Chest X-ray. View position: PA
Patient age: 26
Patient sex: M
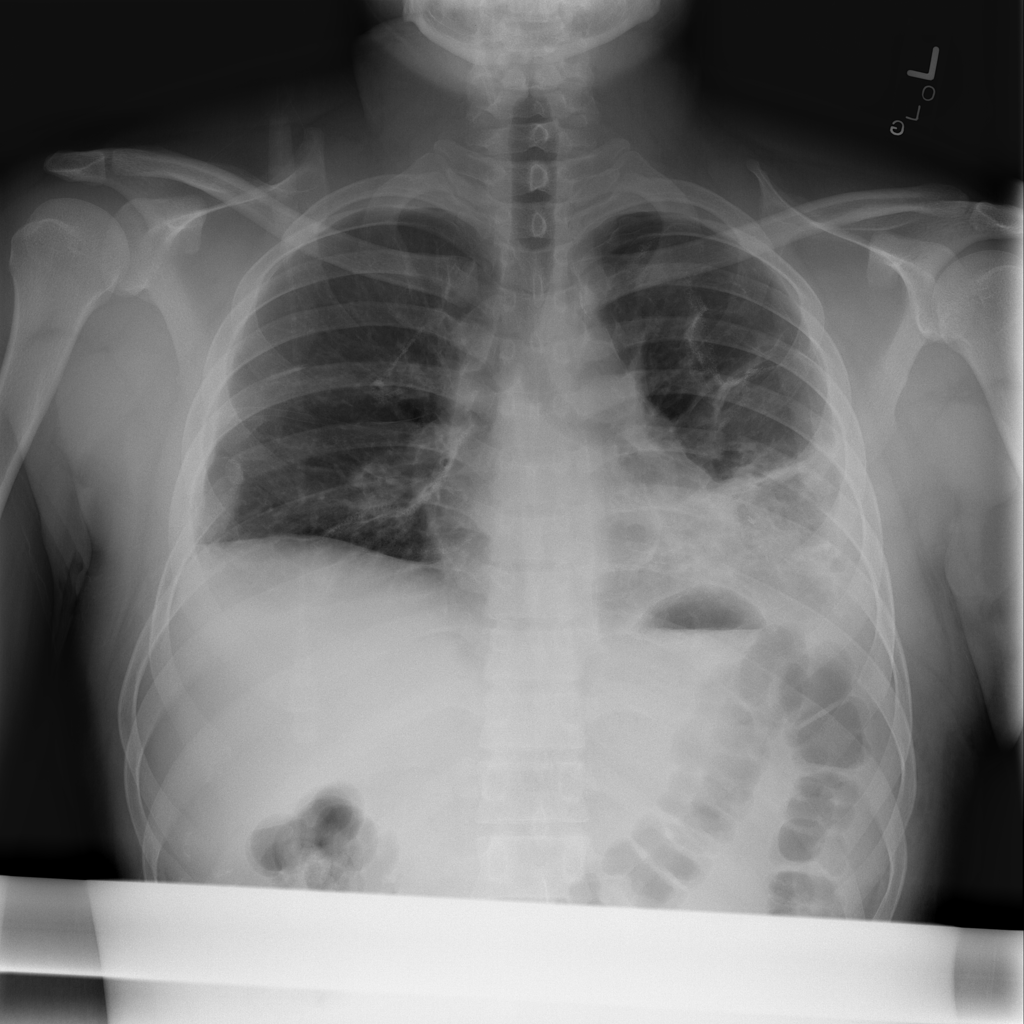
Finding: Pneumothorax